Question: According to my previous question <URL>
I think my code has problem. I am really confused. I did as other advised but still getting error 404:Description The requested resource (/jsfspringhiber/default.xhtml) is not available. I don't use maven.
Customer.java
'''
package main;
public class Customer{
public long customerId;
public String name;
public String address;
public String createdDate;
public long getCustomerId() {
return customerId;
}
public void setCustomerId(long customerId) {
this.customerId = customerId;
}
public String getName() {
return name;
}
public void setName(String name) {
this.name = name;
}
public String getAddress() {
return address;
}
public void setAddress(String address) {
this.address = address;
}
public String getCreatedDate() {
return createdDate;
}
public void setCreatedDate(String createdDate) {
this.createdDate = createdDate;
}
}
'''
CustomerBean.java
'''
package main;
import java.io.Serializable;
import java.util.List;
import main.CustomerBo;
import main.Customer;
public class CustomerBean implements Serializable{
CustomerBo customerBo;
public String name;
public String address;
public String getName() {
return name;
}
public void setName(String name) {
this.name = name;
}
public String getAddress() {
return address;
}
public void setAddress(String address) {
this.address = address;
}
public void setCustomerBo(CustomerBo customerBo) {
this.customerBo = customerBo;
}
public CustomerBo getCustomerBo() {
return customerBo;
}
//get all customer data from database
public List<Customer> getCustomerList(){
return customerBo.findAllCustomer();
}
//add a new customer data into database
public String addCustomer(){
Customer cust = new Customer();
cust.setName(getName());
cust.setAddress(getAddress());
customerBo.addCustomer(cust);
clearForm();
return "";
}
//clear form values
private void clearForm(){
setName("");
setAddress("");
}
}
'''
CustomerBo.java
'''
import java.util.List;
import main.Customer;
public interface CustomerBo{
void addCustomer(Customer customer);
List<Customer> findAllCustomer();
}
'''
CustomerBoImpl.java
'''
public class CustomerBoImpl implements CustomerBo{
CustomerDao customerDao;
public void setCustomerDao(CustomerDao customerDao) {
this.customerDao = customerDao;
}
public void addCustomer(Customer customer){
customerDao.addCustomer(customer);
}
public List<Customer> findAllCustomer(){
return customerDao.findAllCustomer();
}
}
'''
CustomerDao.java
'''
public interface CustomerDao{
void addCustomer(Customer customer);
List<Customer> findAllCustomer();
}
'''
CustomerDaoImpl.java
'''
public class CustomerDaoImpl implements CustomerDao{
private SessionFactory sessionFactory;
public SessionFactory getSessionFactory() {
return sessionFactory;}
public void setSessionFactory(SessionFactory sessionFactory) {
this.sessionFactory = sessionFactory;
}
public void addCustomer(Customer customer){
getSessionFactory().getCurrentSession().save
(customer);
}
public List<Customer> findAllCustomer(){
List list = getSessionFactory().getCurrentSession
().createQuery("from Customer").list();
return list;
}
}
'''
Customer.hbm.xml
'''
<?xml version="1.0"?>
<!DOCTYPE hibernate-mapping PUBLIC "-//Hibernate/Hibernate Mapping DTD 3.0//EN"
"http://hibernate.sourceforge.net/hibernate-mapping-3.0.dtd">
<!-- Generated Jun 27, 2012 1:01:10 PM by Hibernate Tools 3.4.0.CR1 -->
<hibernate-mapping>
<class name="main.Customer" table="CUSTOMER">
<id name="customerId" type="long">
<column name="CUSTOMER_ID" />
<generator class="assigned" />
</id>
<property name="name" type="java.lang.String">
<column name="NAME" />
</property>
<property name="address" type="java.lang.String">
<column name="ADDRESS" />
</property>
<property name="createdDate" type="java.lang.String">
<column name="CREATED_DATE" />
</property>
</class>
</hibernate-mapping>
'''
CustomerBean.xml
'''
<?xml version="1.0" encoding="UTF-8"?>
<beans xmlns="http://www.springframework.org/schema/beans"
xmlns:xsi="http://www.w3.org/2001/XMLSchema-instance"
xsi:schemaLocation="http://www.springframework.org/schema/beans
http://www.springframework.org/schema/beans/spring-beans-3.1xsd">
<bean id="customerBo"
class="main.CustomerBoImpl" >
<property name="customerDao" ref="customerDao" />
</bean>
<bean id="customerDao"
class="main.CustomerDaoImpl" >
<property name="sessionFactory" ref="sessionFactory" />
</bean>
</beans>
'''
DataSource.xml
'''
<beans xmlns="http://www.springframework.org/schema/beans"
xmlns:xsi="http://www.w3.org/2001/XMLSchema-instance"
xsi:schemaLocation="http://www.springframework.org/schema/beans
http://www.springframework.org/schema/beans/spring-beans-3.1.xsd">
<bean id="dataSource" class="org.springframework.jdbc.datasource.DriverManagerDataSource">
<property name="driverClassName" value="oracle.jdbc.driver.OracleDriver" />
<property name="url" value="jdbc:oracle:thin:@Mohsen-PC:1521:mydb" />
<property name="username" value="system" />
<property name="password" value="123" />
</bean>
</beans>
'''
HibernateSessionFactory.xml
'''
<?xml version="1.0" encoding="UTF-8"?>
<beans xmlns="http://www.springframework.org/schema/beans"
xmlns:xsi="http://www.w3.org/2001/XMLSchema-instance"
xsi:schemaLocation="http://www.springframework.org/schema/beans
http://www.springframework.org/schema/beans/spring-beans-3.1.xsd">
<!-- Hibernate session factory -->
<bean id="sessionFactory"
class="org.springframework.orm.hibernate4.LocalSessionFactoryBean">
<property name="dataSource">
<ref bean="dataSource"/>
</property>
<property name="hibernateProperties">
<props>
<prop key="hibernate.dialect">org.hibernate.dialect.Oracle10gDialect</prop>
<prop key="hibernate.show_sql">true</prop>
</props>
</property>
<property name="mappingResources">
<list>
<value>main/Customer.hbm.xml</value>
</list>
</property>
</bean>
</beans>
'''
applicationContext.xml
'''
<beans xmlns="http://www.springframework.org/schema/beans"
xmlns:xsi="http://www.w3.org/2001/XMLSchema-instance"
xsi:schemaLocation="http://www.springframework.org/schema/beans
http://www.springframework.org/schema/beans/spring-beans-3.1.xsd">
<!-- Database Configuration -->
<import resource="main/DataSource.xml"/>
<import resource="main/HibernateSessionFactory.xml"/>
<!-- Beans Declaration -->
<import resource="main/CustomerBean.xml"/>
</beans>
'''
faces-config.xml
'''
<?xml version="1.0" encoding="UTF-8"?>
<faces-config
xmlns="http://java.sun.com/xml/ns/javaee"
xmlns:xsi="http://www.w3.org/2001/XMLSchema-instance"
xsi:schemaLocation="http://java.sun.com/xml/ns/javaee http://java.sun.com/xml/ns/javaee/web-facesconfig_2_0.xsd"
version="2.0">
<application>
<el-resolver>
org.springframework.web.jsf.el.SpringBeanFacesELResolver
</el-resolver>
</application>
<managed-bean>
<managed-bean-name>customer</managed-bean-name>
<managed-bean-class>main.CustomerBean</managed-bean-class>
<managed-bean-scope>session</managed-bean-scope>
<managed-property>
<property-name>customerBo</property-name>
<value>#{customerBo}</value>
</managed-property>
</managed-bean>
</faces-config>
'''
web.xml
'''
<?xml version="1.0" encoding="UTF-8"?>
<web-app xmlns:xsi="http://www.w3.org/2001/XMLSchema-instance" xmlns="http://java.sun.com/xml/ns/javaee" xmlns:web="http://java.sun.com/xml/ns/javaee/web-app_2_5.xsd" xsi:schemaLocation="http://java.sun.com/xml/ns/javaee http://java.sun.com/xml/ns/javaee/web-app_3_0.xsd" version="3.0">
<display-name>jsfspringhiber</display-name>
<!-- Add Support for Spring -->
<listener>
<listener-class>
org.springframework.web.context.ContextLoaderListener
</listener-class>
</listener>
<listener>
<listener-class>
org.springframework.web.context.request.RequestContextListener
</listener-class>
</listener>
<!-- Change to "Production" when you are ready to deploy -->
<context-param>
<param-name>javax.faces.PROJECT_STAGE</param-name>
<param-value>Development</param-value>
</context-param>
<!-- Welcome page -->
<welcome-file-list>
<welcome-file>default.xhtml</welcome-file>
</welcome-file-list>
<!-- JSF mapping -->
<servlet>
<servlet-name>Faces Servlet</servlet-name>
<servlet-class>javax.faces.webapp.FacesServlet</servlet-class>
<load-on-startup>1</load-on-startup>
</servlet>
<!-- Map these files with JSF -->
<servlet-mapping>
<servlet-name>Faces Servlet</servlet-name>
<url-pattern>*.xhtml</url-pattern>
</servlet-mapping>
<context-param>
<description>State saving method: 'client' or 'server' (=default). See JSF Specification 2.5.2</description>
<param-name>javax.faces.STATE_SAVING_METHOD</param-name>
<param-value>client</param-value>
</context-param>
<context-param>
<param-name>javax.servlet.jsp.jstl.fmt.localizationContext</param-name>
<param-value>resources.application</param-value>
</context-param>
<listener>
<listener-class>com.sun.faces.config.ConfigureListener</listener-class>
</listener>
</web-app>
'''
default.xhtml
'''
<<?xml version="1.0" encoding="UTF-8"?>
<!DOCTYPE html PUBLIC "-//W3C//DTD XHTML 1.0 Transitional//EN"
"http://www.w3.org/TR/xhtml1/DTD/xhtml1-transitional.dtd">
<html xmlns="http://www.w3.org/1999/xhtml"
xmlns:h="http://java.sun.com/jsf/html"
xmlns:f="http://java.sun.com/jsf/core"
>
<h:head>
<h:outputStylesheet library="css" name="table-style.css" />
</h:head>
<h:body>
<h1>JSF 2.0 + Spring + Hibernate Example</h1>
<h:dataTable value="#{customer.getCustomerList()}" var="c"
styleClass="order-table"
headerClass="order-table-header"
rowClasses="order-table-odd-row,order-table-even-row"
>
<h:column>
<f:facet name="header">
Customer ID
</f:facet>
#{c.customerId}
</h:column>
<h:column>
<f:facet name="header">
Name
</f:facet>
#{c.name}
</h:column>
<h:column>
<f:facet name="header">
Address
</f:facet>
#{c.address}
</h:column>
<h:column>
<f:facet name="header">
Created Date
</f:facet>
#{c.createdDate}
</h:column>
</h:dataTable>
<h2>Add New Customer</h2>
<h:form>
<h:panelGrid columns="3">
Name :
<h:inputText id="name" value="#{customer.name}"
size="20" required="true"
label="Name" >
</h:inputText>
<h:message for="name" style="color:red" />
Address :
<h:inputTextarea id="address" value="#{customer.address}"
cols="30" rows="10" required="true"
label="Address" >
</h:inputTextarea>
<h:message for="address" style="color:red" />
</h:panelGrid>
<h:commandButton value="Submit" action="#{customer.addCustomer()}" />
</h:form>
</h:body>
</html>
'''
the structure of my project:

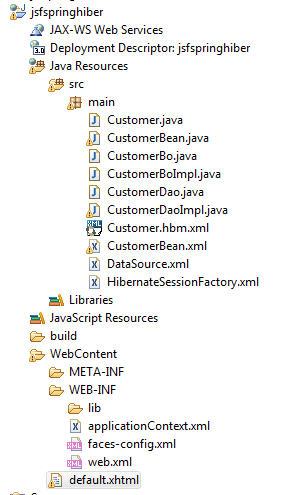
Answer: i use maven. the correct answer is <URL>.
the structure is: